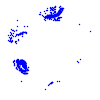
Particle: pion